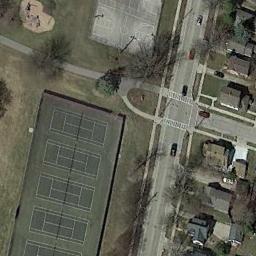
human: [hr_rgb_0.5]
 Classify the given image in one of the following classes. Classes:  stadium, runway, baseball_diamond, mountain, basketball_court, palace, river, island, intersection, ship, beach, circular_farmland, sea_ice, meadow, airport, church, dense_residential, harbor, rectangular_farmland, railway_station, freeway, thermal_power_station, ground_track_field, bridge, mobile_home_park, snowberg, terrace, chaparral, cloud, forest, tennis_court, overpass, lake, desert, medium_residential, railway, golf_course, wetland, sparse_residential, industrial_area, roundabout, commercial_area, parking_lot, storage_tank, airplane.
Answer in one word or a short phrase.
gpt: tennis_court